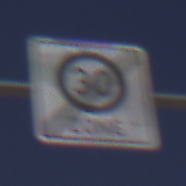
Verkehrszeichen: EndeZone30
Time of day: Midday
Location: Outdoor (Nature)
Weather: Clear
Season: NotSpecified
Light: Natural